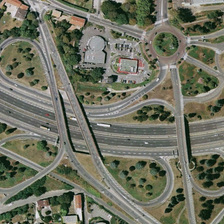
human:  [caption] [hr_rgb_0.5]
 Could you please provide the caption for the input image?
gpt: many green trees and some buildings are near a viaduct with some cars .

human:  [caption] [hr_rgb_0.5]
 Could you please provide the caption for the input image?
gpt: many green trees and some buildings are near a viaduct with some cars .

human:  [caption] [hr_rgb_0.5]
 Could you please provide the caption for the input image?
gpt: many green trees and some buildings are near a viaduct with some cars .

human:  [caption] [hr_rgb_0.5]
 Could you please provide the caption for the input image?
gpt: many green trees and some buildings are near a viaduct with some cars .

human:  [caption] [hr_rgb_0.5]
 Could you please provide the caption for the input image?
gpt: many green trees and some buildings are near a viaduct with some cars .